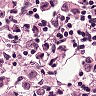
Metastatic tissue present: yes